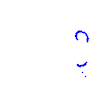
Particle: proton